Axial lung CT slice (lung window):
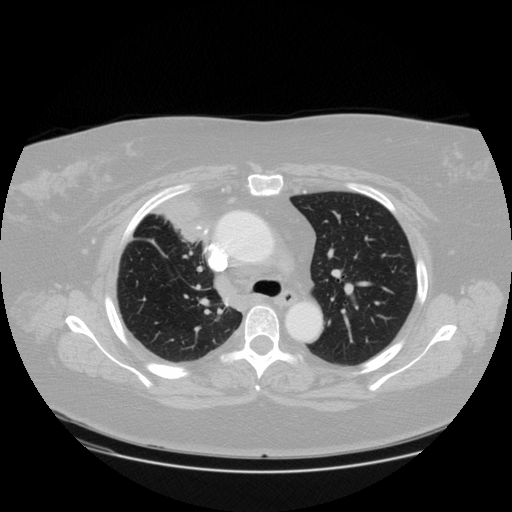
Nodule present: no